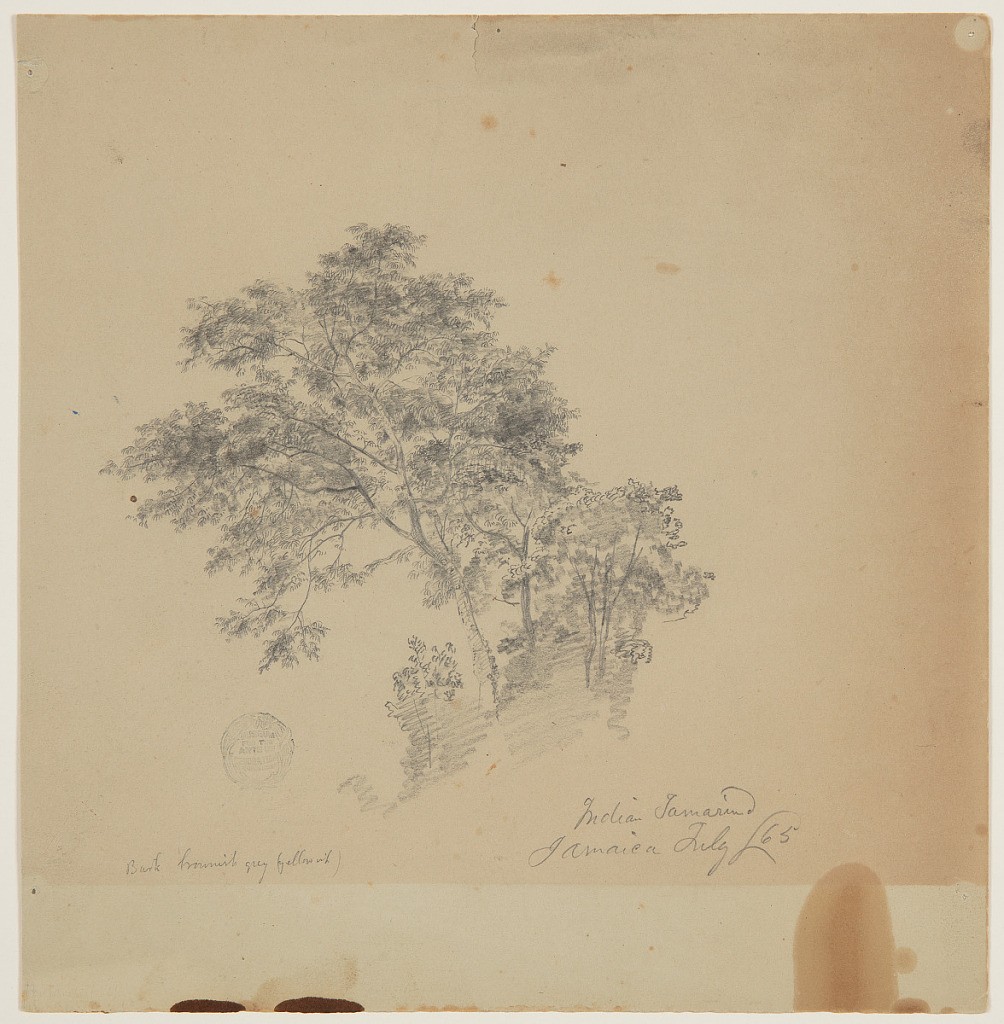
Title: Tamarind Tree, Jamaica
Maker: Frederic Edwin Church, American, 1826–1900
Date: July 1865
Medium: Graphite on tan wove paper
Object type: Drawing
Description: Botanical sketch of a tamarind tree in Jamaica. The tree's many boughs, as well as its numerous leaves, are rendered with a moderately high level of precision. Other trees are visible near its base, where the artist's hand begins to loosen.